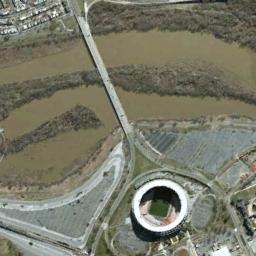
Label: stadium